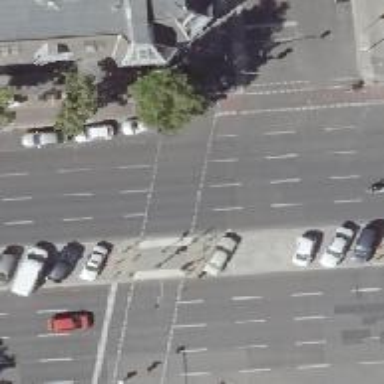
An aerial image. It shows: Crossing with traffic signals.